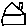
Label: house